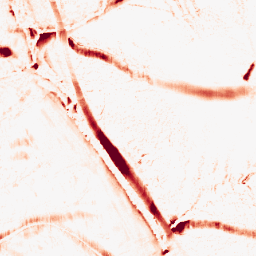
Category: morphological
Decomposition family: morphological_ellipse
Decomposition parameters: operation: opening
width: 20
height: 10
Upsampling method: linear_exact
Upsampling parameters: scale: 8
Upsampling scale: 8